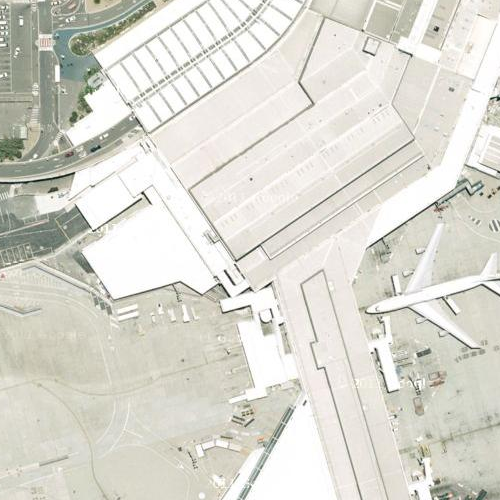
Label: sydney